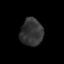
Tissue: prostate
Cell type: T cells
Senescence score: 0.3604
Nuclear area (px): 609
Mean DAPI intensity: 50.928